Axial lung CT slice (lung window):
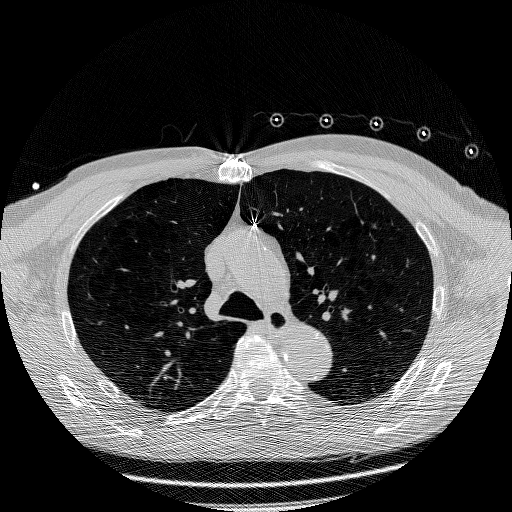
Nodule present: no